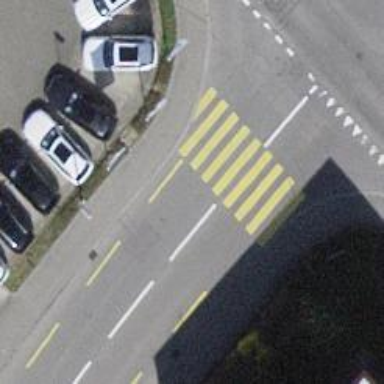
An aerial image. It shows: Zebra crossing on footway.